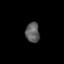
Tissue: prostate
Cell type: T cells
Senescence score: 0.3019
Nuclear area (px): 274
Mean DAPI intensity: 94.08